Question: ! am an objective c beginner. I have researched hours on this issue and have watched youtube videos but still cant solve this problem - I have created tabbar controller with first view as the first tab as dispalyed in the pic. I then tried to extend the first view with two more views: one master table view and one detail UIView. The first view is linked to the master table view through the button on the first view. I compiled to run the project, everything is smooth except the tabbar is not showing on the master table view and detail UIView. I tried to add in the tabbar item, but still nothing is shown. I also checked the attribute inspectors to ensure the bottom bar property is set to "infered", what can i do now? thanks for your help.
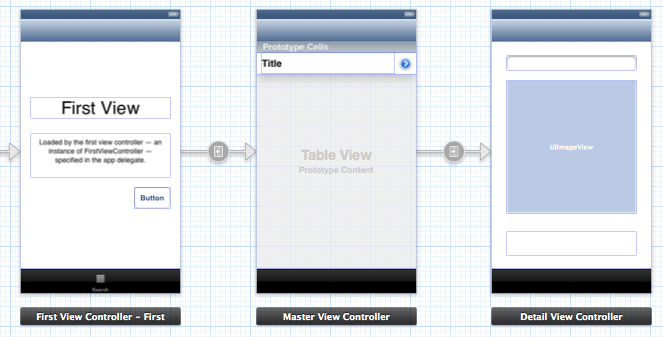
Answer: The view controller loaded by the Tab bar controller must be a UINavigationController. Looking at the image that you have uploaded here I don't think that is happening in your case. The following image must help you understand my point.
Once you set up your storyboard like above your problem will be solved.